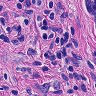
Metastatic tissue present: yes